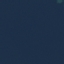
Label: SeaLake